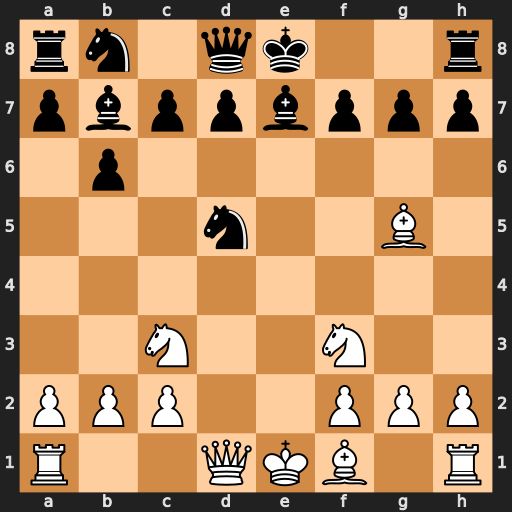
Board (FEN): rn1qk2r/pbppbppp/1p6/3n2B1/8/2N2N2/PPP2PPP/R2QKB1R
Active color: w
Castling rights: KQkq
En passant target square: -
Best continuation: Nxd5 Bxg5 Nxg5 Qxg5 Nxc7+ Kd8 Qd6